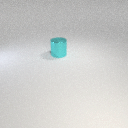
large cyan metal cylinder